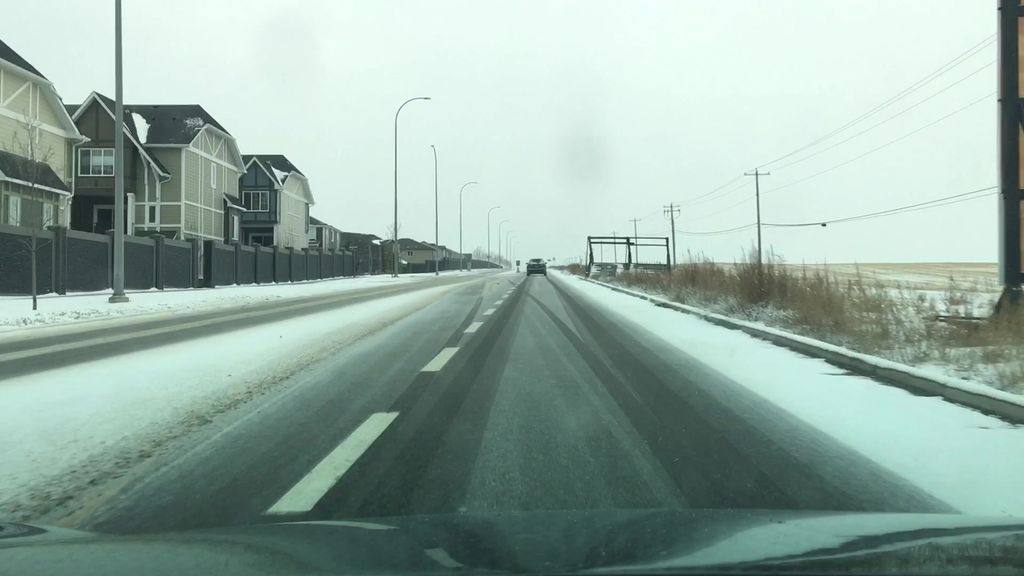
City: calgary